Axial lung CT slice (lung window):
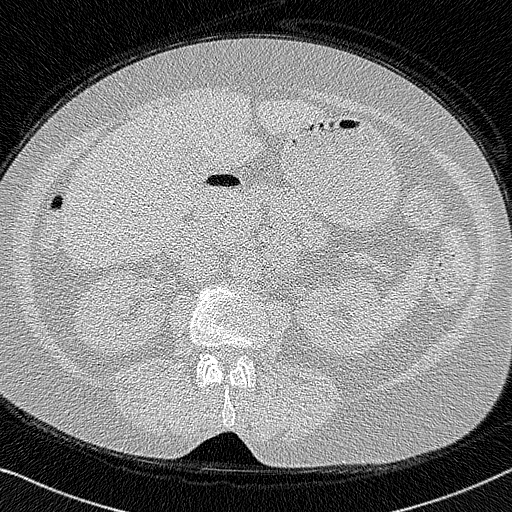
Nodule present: no